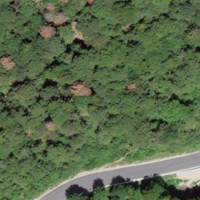
EUNIS habitat code: 41
Species observed at this site:
Mercurialis perennis